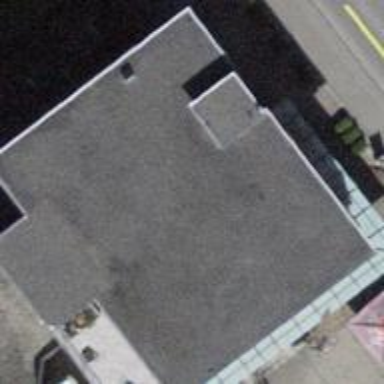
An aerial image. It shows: Building.